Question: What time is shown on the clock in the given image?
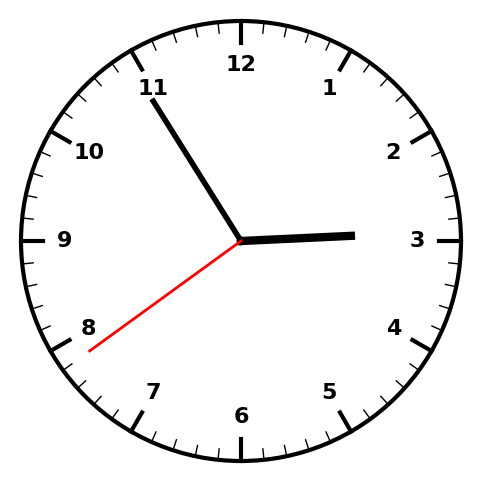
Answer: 02:54:39